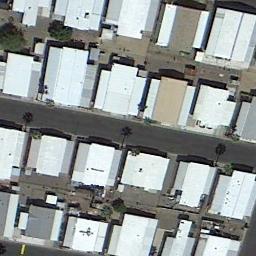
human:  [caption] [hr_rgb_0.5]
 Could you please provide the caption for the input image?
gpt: The mobile home park has some dense white mobile homes and a road goes through the mobile home park .

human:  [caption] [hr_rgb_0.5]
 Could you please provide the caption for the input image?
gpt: Many buildings of different shapes are in mobile home parks .

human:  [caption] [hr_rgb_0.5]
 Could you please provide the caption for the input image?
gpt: The mobile home park is on the open place next to the road .

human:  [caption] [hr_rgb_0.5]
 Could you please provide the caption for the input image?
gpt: There are lush trees and neat mobile homes on both sides of the road .

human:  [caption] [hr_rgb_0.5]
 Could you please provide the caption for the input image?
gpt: There are many white buildings arranged neatly in the mobile home park .